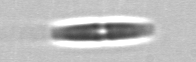
Label: pennate